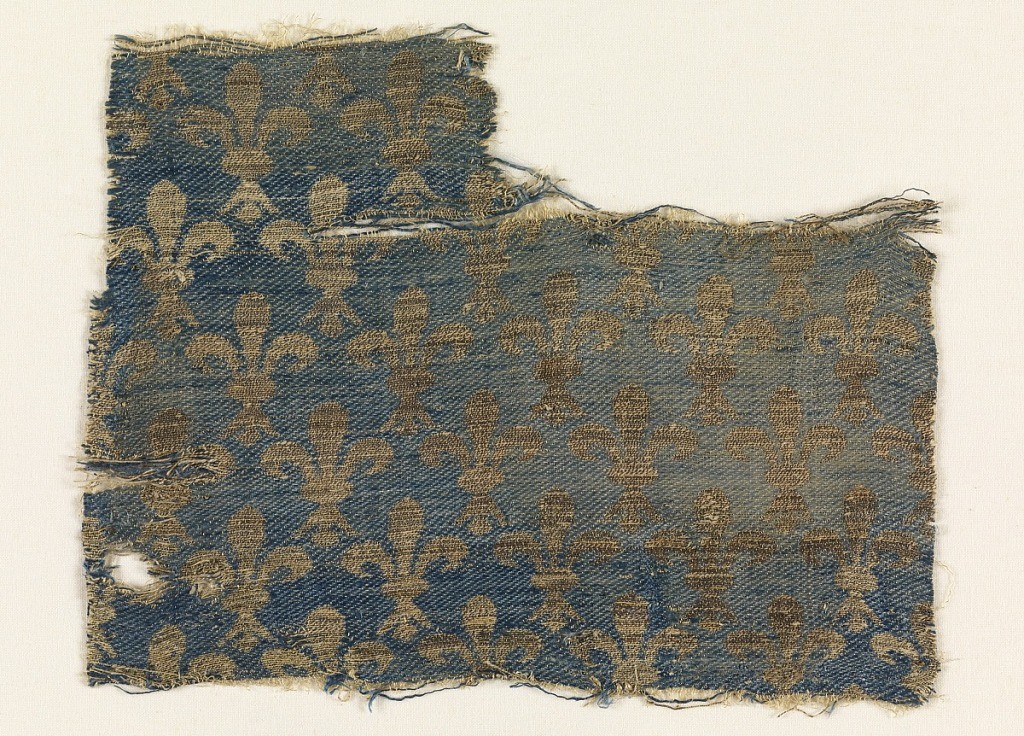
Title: Fragment
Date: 13th century
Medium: silk and gilded parchment wrapped around linen core Technique: compound twill (samite)
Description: Pattern of metallic fleur de lys on blue background.